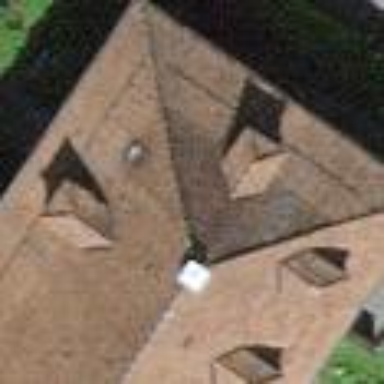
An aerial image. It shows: Gabled roof house.